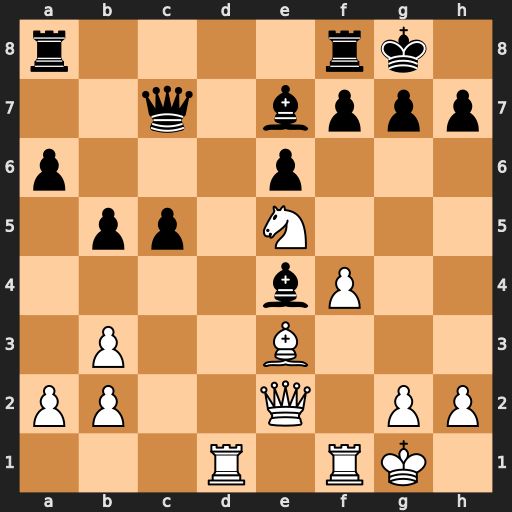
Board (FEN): r4rk1/2q1bppp/p3p3/1pp1N3/4bP2/1P2B3/PP2Q1PP/3R1RK1
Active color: w
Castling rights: -
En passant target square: -
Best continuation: Rd7 Qxd7 Nxd7